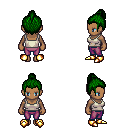
a pixel art fantasy rpg character, female body template, human, dark skin, white pirate shirt, magenta pants, green short topknot hairstyle, gold boots, four views (front, back, left, right), 2x2 character sprite sheet, small pixel art, hard edges, no anti-aliasing